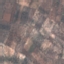
Land use / land cover: PermanentCrop